Question: I want to have a portion of my TextView invisible. In detail, I present a math problem to the user:
'9 * 9 = 81'
and I want '81' to be invisible. As user types correct answer, I make digit "8" and then "1" visible.
I tried to use 'TextAppearanceSpan' and 'ForegroundColorSpan' with transparent color (both and ) and they work perfectly for every device and emulator except KindleFire device and emulator.
On Kindle Fire, "81" appears colored in sort-of-dark-grey. It seems that rasterizer tries to make it invisible against some "sort-of-dark-grey" background, not against background (which looks like grid paper image) that I've set in the root 'LinearLayout' of my 'Activity'.

My question is: how can I make a portion of text in 'TextView' invisible using neither 'TextAppearanceSpan' nor 'ForegroundColorSpan'? Does there exist another "span" that measures text correctly, but does not paint it?
I've discovered that there exist some mysterous 'RasterizerSpan' and 'MetricAffectingSpan', which could (judging by the title) help.
As I can see, the only meaning of RasterizerSpan is to set a Rasterizer to the TextPaint object:
'''
public void updateDrawState(TextPaint ds) {
ds.setRasterizer(mRasterizer);
}
'''
I found it promising: if I were able to set a kind of "void" rasterizer (that just does nothing), it would make this text invisible. Unfortunately
'''
new RasterizerSpan(null); // (set mRasterizer to null)
'''
did not help.
My another idea is to implement a custom ShaderSpan that would set a "void" shader:
'''
public void updateDrawState(TextPaint ds) {
ds.setShader(myCustomVoidShader);
}
'''
but I do not understand how to create a shader that produces "nothing".
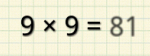
Answer: See if overriding 'updateDrawState()' on your 'ForegroundColorSpan' and calling <URL> will work:
'''
public class TransparentSpan extends ForegroundColorSpan {
private final PorterDuffXfermode MODE = new PorterDuffXfermode(PorterDuff.Mode.DST);
public TransparentSpan(int color) {
super(color);
}
@Override
public void updateDrawState(TextPaint ds) {
super.updateDrawState(ds);
ds.setXfermode(MODE);
}
}
'''
Sorry, I didn't have a Kindle Fire to test with :)